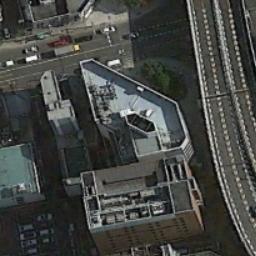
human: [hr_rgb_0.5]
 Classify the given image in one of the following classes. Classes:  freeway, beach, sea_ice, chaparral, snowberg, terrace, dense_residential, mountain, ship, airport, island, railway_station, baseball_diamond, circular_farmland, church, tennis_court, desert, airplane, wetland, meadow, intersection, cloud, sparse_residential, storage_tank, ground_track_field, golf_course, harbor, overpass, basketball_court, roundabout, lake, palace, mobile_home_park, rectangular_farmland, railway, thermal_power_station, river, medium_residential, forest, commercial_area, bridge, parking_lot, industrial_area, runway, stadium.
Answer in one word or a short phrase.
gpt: commercial_area